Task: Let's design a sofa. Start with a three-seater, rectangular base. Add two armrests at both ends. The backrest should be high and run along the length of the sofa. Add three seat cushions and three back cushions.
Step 509:
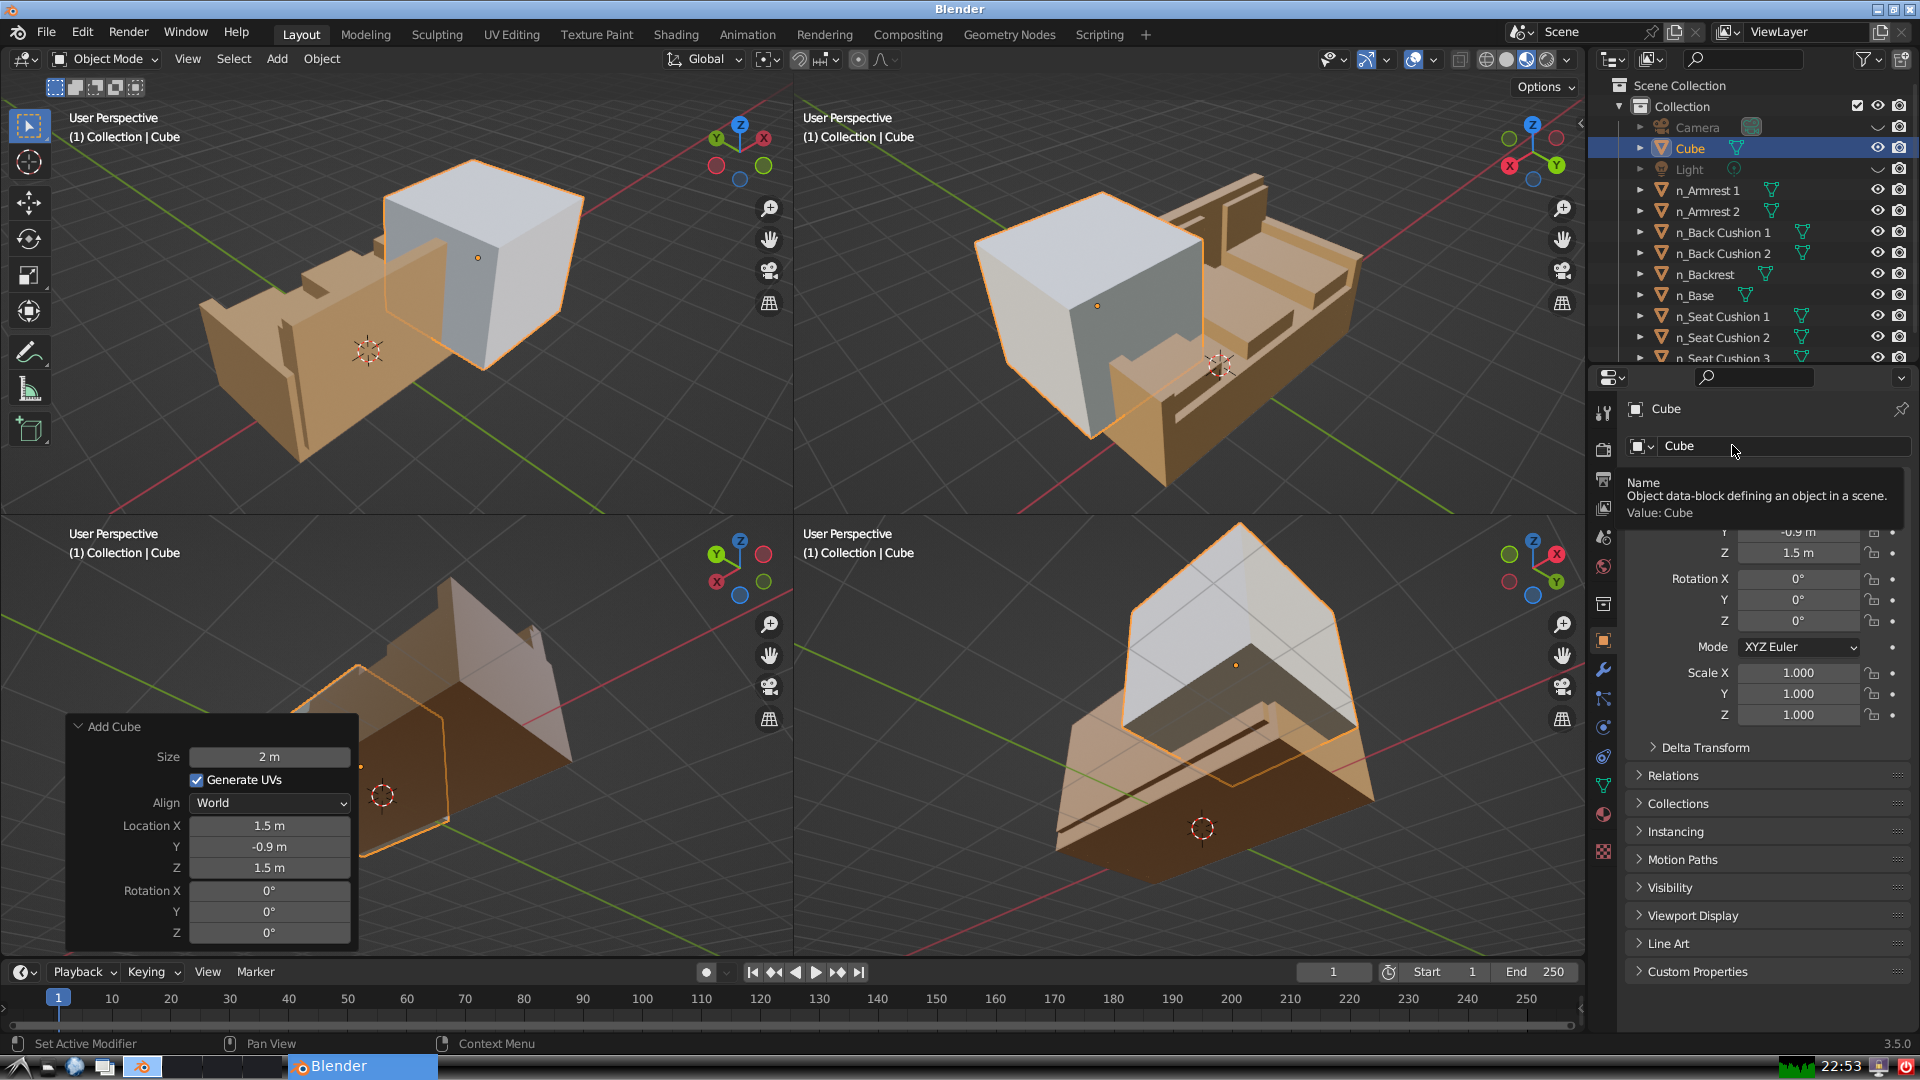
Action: click: no